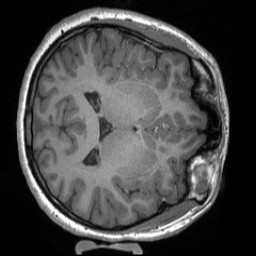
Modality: T1w
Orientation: axial